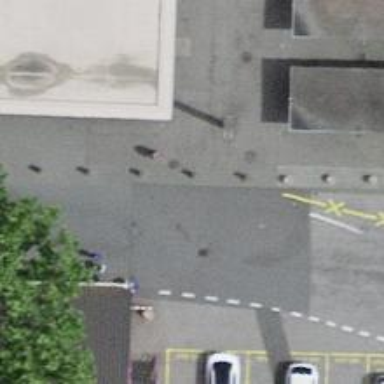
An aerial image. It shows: Bollard.